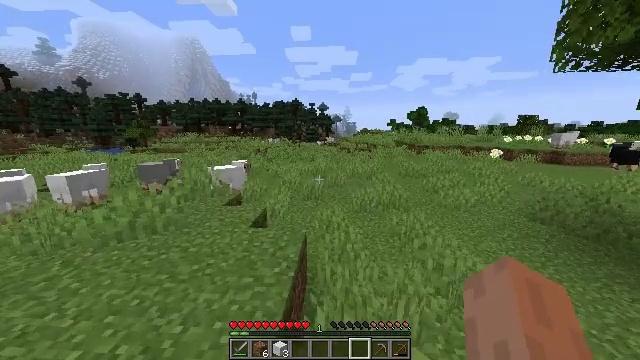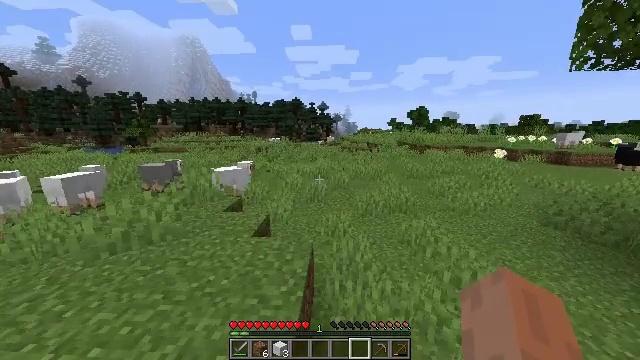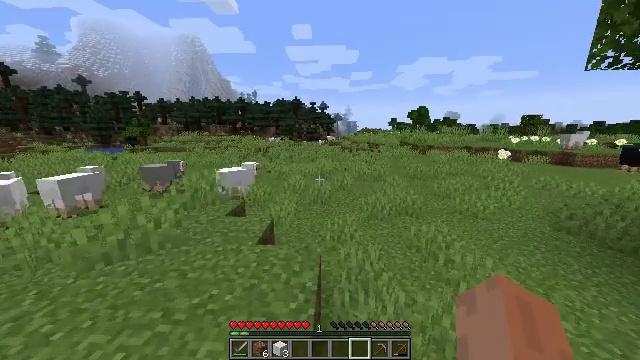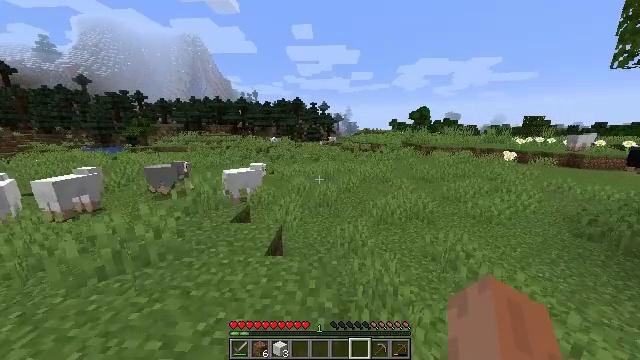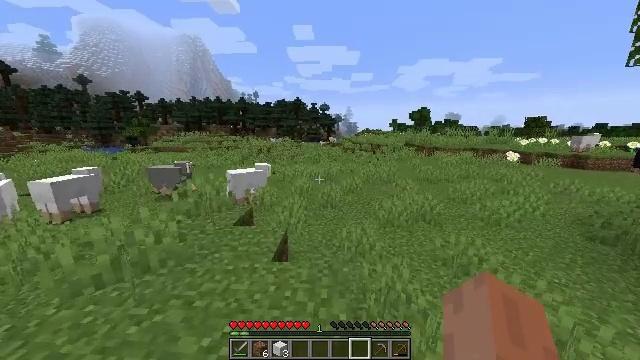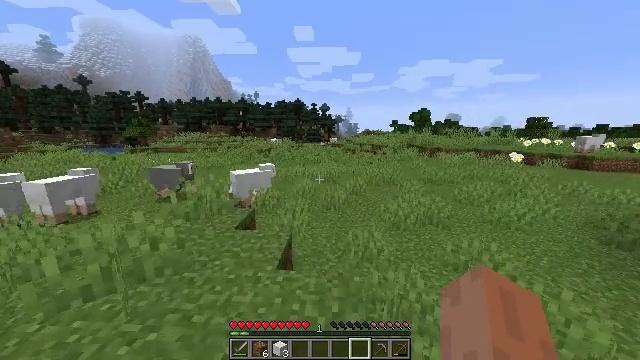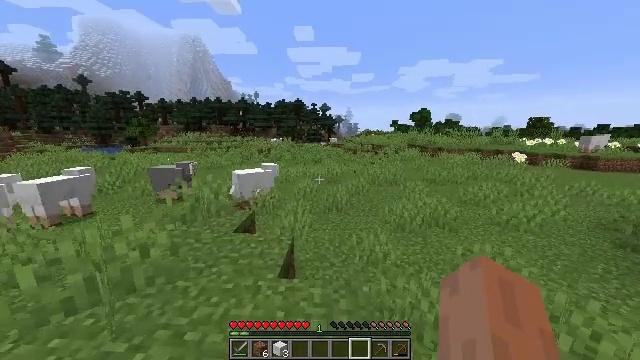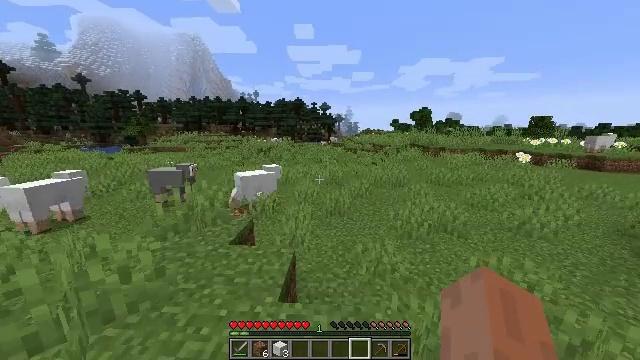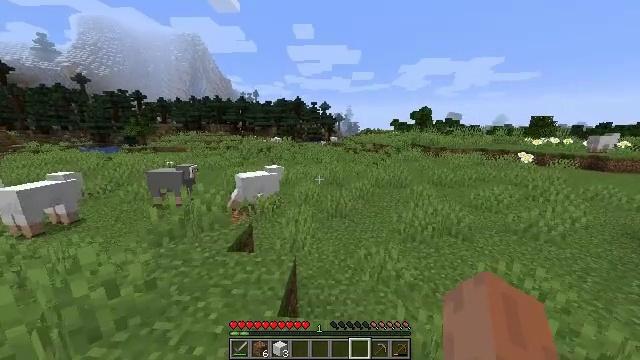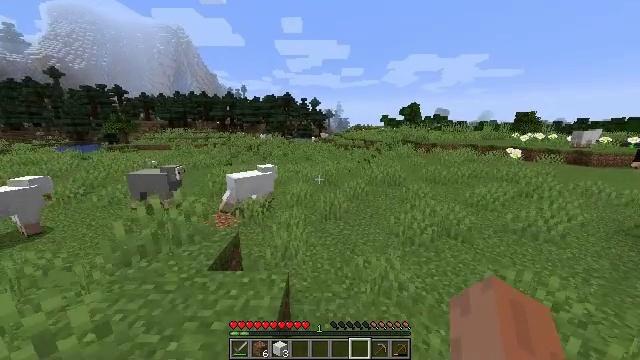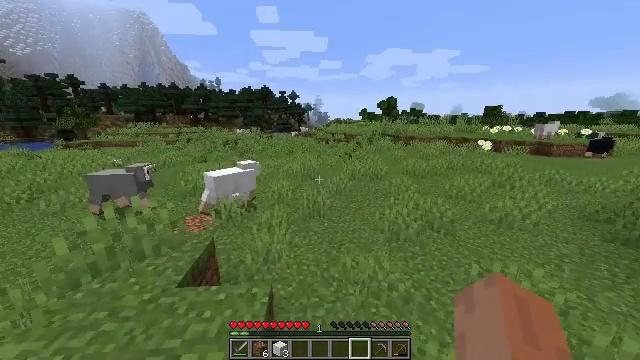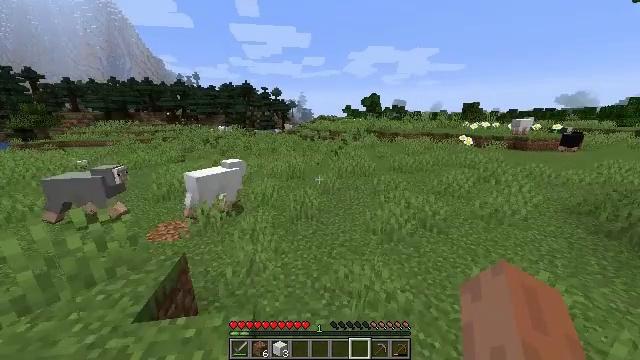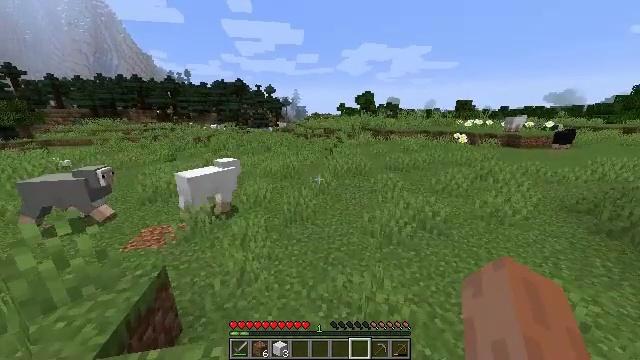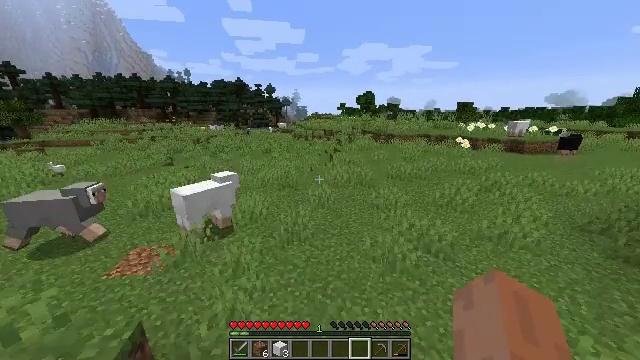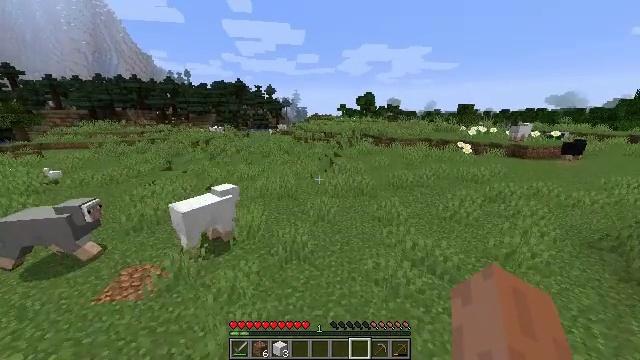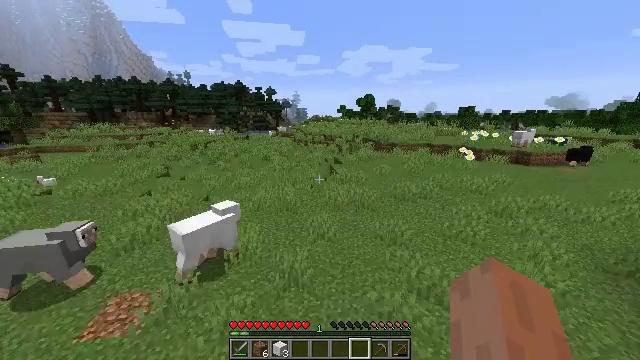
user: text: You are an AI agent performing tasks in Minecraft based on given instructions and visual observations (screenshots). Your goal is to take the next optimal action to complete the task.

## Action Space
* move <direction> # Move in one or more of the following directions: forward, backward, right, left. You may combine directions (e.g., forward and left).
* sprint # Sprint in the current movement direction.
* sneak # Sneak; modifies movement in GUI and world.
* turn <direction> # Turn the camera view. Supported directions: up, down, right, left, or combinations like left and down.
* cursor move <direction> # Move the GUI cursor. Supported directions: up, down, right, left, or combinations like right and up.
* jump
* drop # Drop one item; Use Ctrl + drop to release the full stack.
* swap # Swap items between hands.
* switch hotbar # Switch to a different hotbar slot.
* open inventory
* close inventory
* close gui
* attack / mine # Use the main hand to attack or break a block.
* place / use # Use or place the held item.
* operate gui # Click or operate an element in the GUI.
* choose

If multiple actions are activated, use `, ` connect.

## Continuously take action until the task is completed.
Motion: motion action
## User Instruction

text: Smelt a cooked mutton in the furnace.
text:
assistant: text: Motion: move forward and move left
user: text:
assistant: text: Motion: move forward and move left
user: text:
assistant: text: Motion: move forward and move left
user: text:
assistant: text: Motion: move forward and move left
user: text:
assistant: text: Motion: move forward
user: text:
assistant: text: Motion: move forward
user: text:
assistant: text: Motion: move forward
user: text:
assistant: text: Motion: move forward
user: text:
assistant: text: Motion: move forward, turn right
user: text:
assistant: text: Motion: move forward, turn right and down
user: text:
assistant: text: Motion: move forward, turn right and down
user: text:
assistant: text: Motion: move forward, turn right
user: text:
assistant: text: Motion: move forward, jump
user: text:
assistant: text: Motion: move forward, jump
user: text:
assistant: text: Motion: move forward, jump
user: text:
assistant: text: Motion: move forward, jump
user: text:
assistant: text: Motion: move forward, jump
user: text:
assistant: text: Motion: move forward, jump
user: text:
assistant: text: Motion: move forward, jump
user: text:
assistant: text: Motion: move forward, jump
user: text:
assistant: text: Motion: move forward, jump
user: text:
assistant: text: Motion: move forward, jump
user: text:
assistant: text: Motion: move forward, jump
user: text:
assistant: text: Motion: move forward, turn right, jump
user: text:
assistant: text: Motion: move forward, turn right, jump
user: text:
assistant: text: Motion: move forward, turn right, jump
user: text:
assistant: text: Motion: move forward, turn right and up
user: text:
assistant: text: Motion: move forward
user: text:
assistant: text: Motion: move forward
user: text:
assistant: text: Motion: move forward